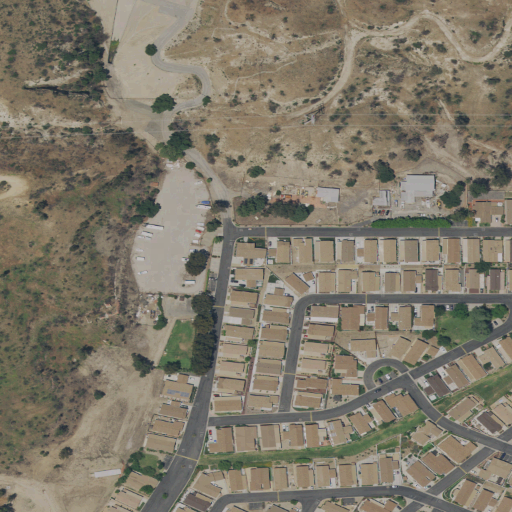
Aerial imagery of valley in California named Sombrero Canyon containing medium intensity development, grassland, open development, low intensity development, and shrub